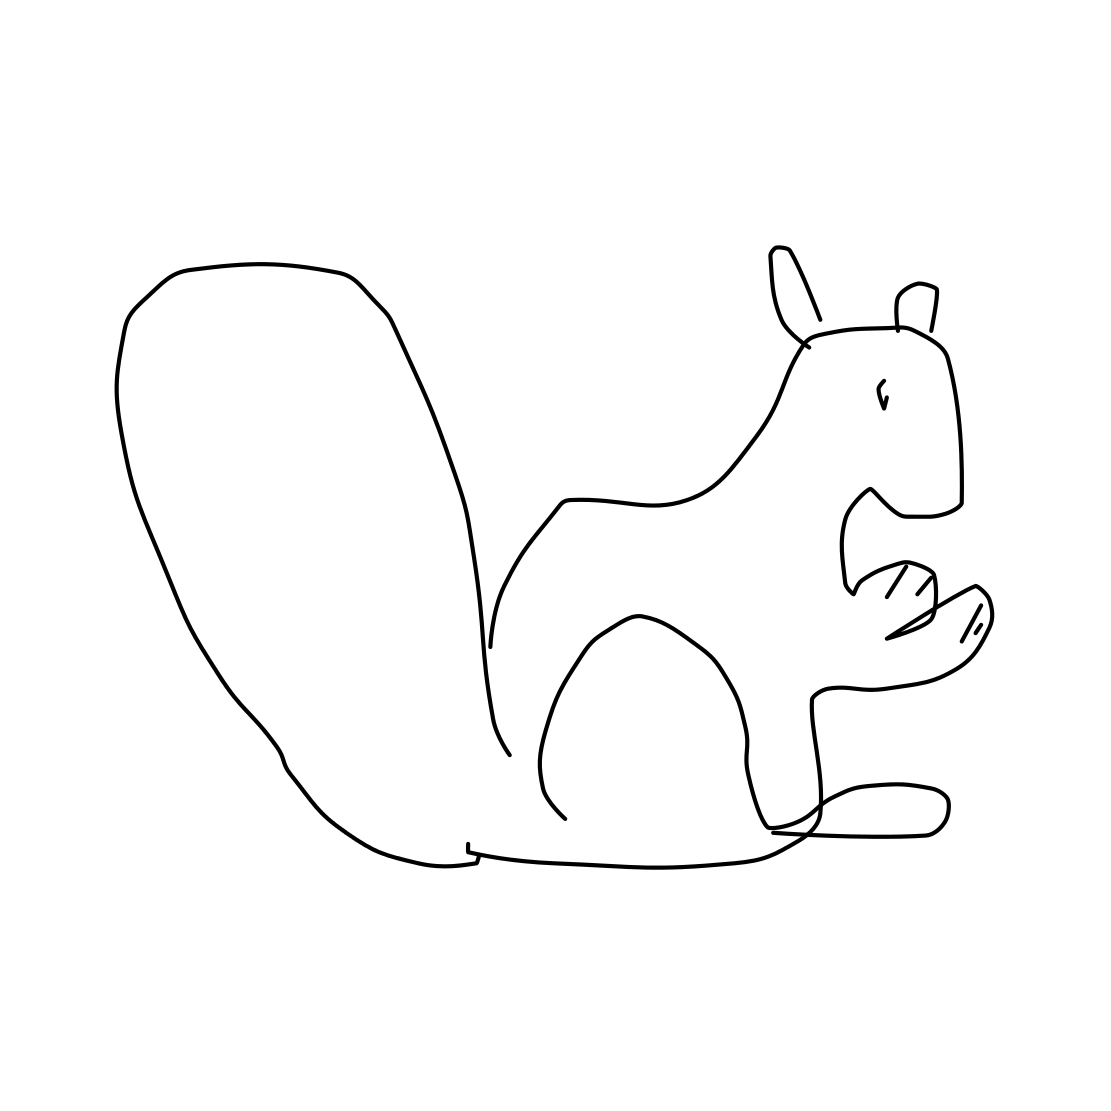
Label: squirrel